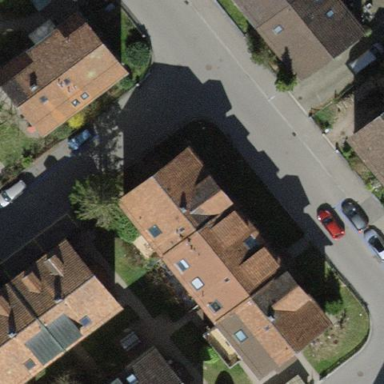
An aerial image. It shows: Gabled roof tile building made up of apartments.